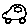
Label: car